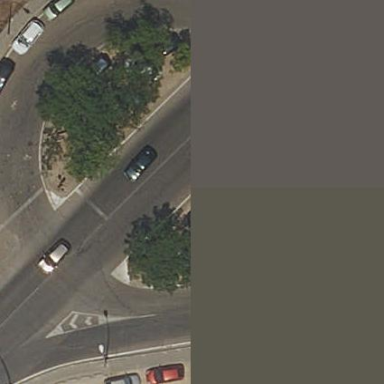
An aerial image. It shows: Kerb barrier surrounding grassy area.